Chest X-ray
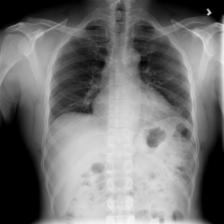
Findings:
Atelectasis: negative
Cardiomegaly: negative
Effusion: negative
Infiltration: negative
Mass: negative
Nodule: negative
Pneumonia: negative
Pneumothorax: negative
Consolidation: negative
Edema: negative
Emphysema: negative
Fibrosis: negative
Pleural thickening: negative
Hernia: negative